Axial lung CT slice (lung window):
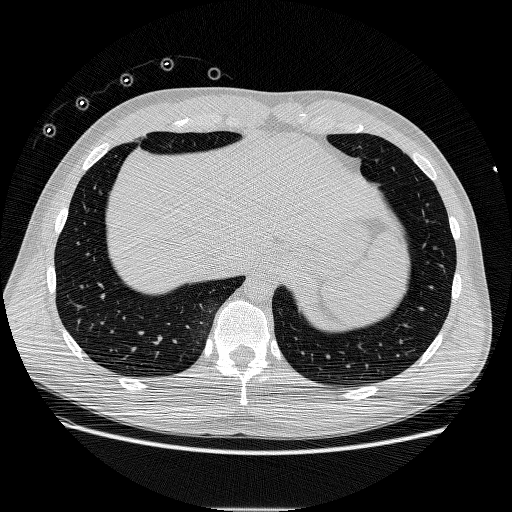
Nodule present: no